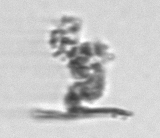
Label: detritus